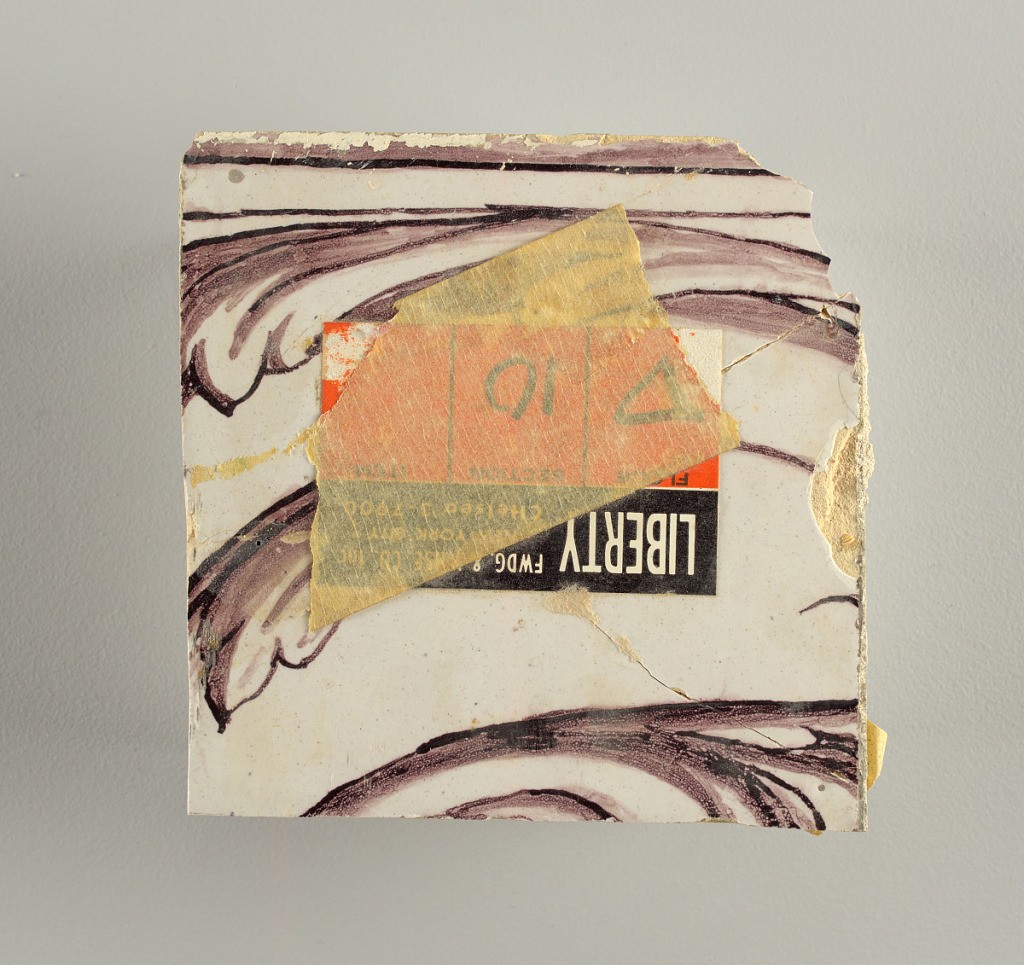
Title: Wall facing
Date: ca. 1725
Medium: tin-glazed earthenware, underglaze
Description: Running design for a frieze or a dado, composed of scrolls of foliage and strapwork, and four repeating motifs--a seated woman in a small upright oval medallion, a putto seated on a rocailled base, and strapwork in axial pattern.  The various panels, A to F, show various repeats of the same design, all being five tiles high and a varying number of tiles wide.